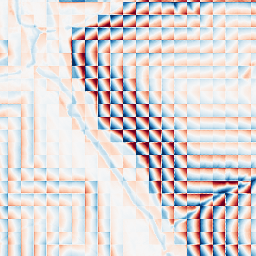
Category: wavelet
Decomposition family: wavelet_biorthogonal
Decomposition parameters: wavelet: bior1.3
level: 4
Upsampling method: regularized
Upsampling parameters: scale: 2
lambda_reg: 0.01
Upsampling scale: 2